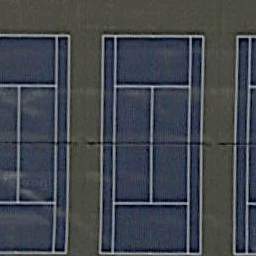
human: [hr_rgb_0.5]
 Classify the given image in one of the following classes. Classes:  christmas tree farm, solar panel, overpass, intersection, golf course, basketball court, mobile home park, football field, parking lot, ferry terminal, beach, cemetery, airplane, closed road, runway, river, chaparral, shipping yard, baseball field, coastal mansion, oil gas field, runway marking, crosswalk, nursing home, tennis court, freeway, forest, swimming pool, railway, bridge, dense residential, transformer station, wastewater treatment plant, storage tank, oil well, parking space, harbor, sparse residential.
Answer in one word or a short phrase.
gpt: tennis court